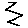
Label: zigzag